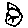
Label: cat